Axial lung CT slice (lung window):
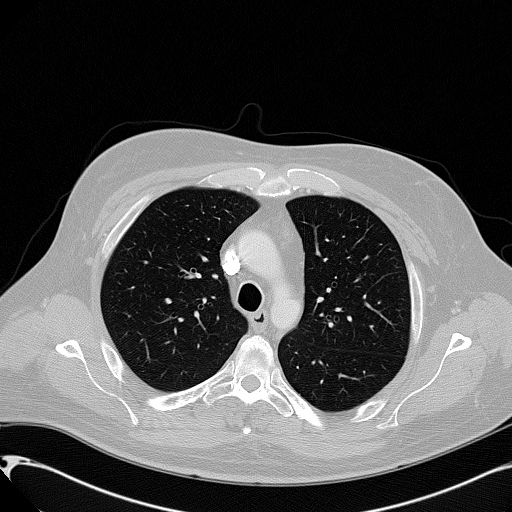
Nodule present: no